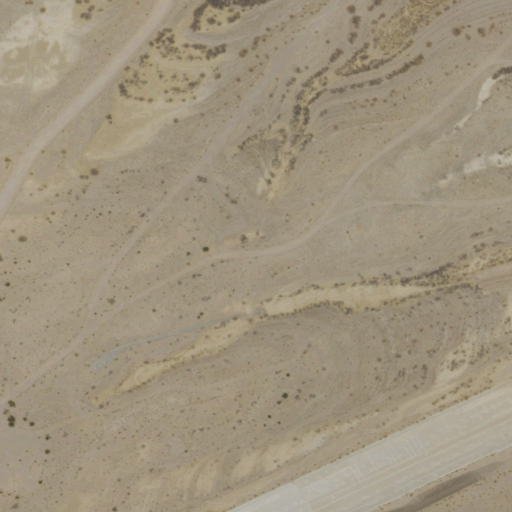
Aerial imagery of beach in Nevada named Special Events Beach containing shrub, grassland, medium intensity development, low intensity development, open development, barren land, and high intensity development